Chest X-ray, AP view. Patient: 68 years old, sex F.
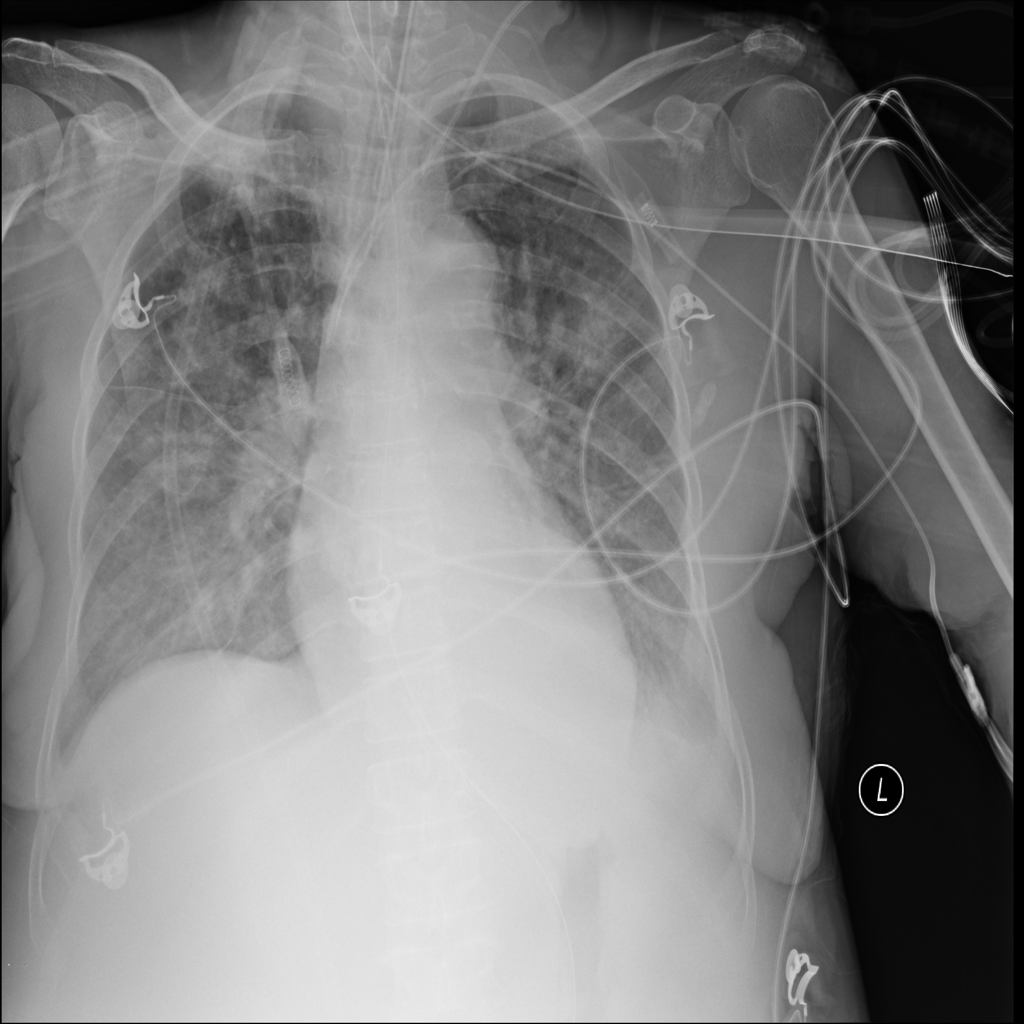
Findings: Effusion